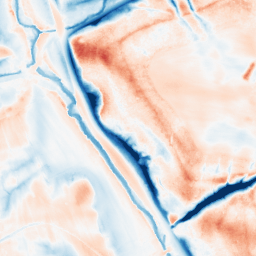
Category: classical
Decomposition family: gaussian
Decomposition parameters: sigma: 10
Upsampling method: bicubic
Upsampling parameters: scale: 2
Upsampling scale: 2